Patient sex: M
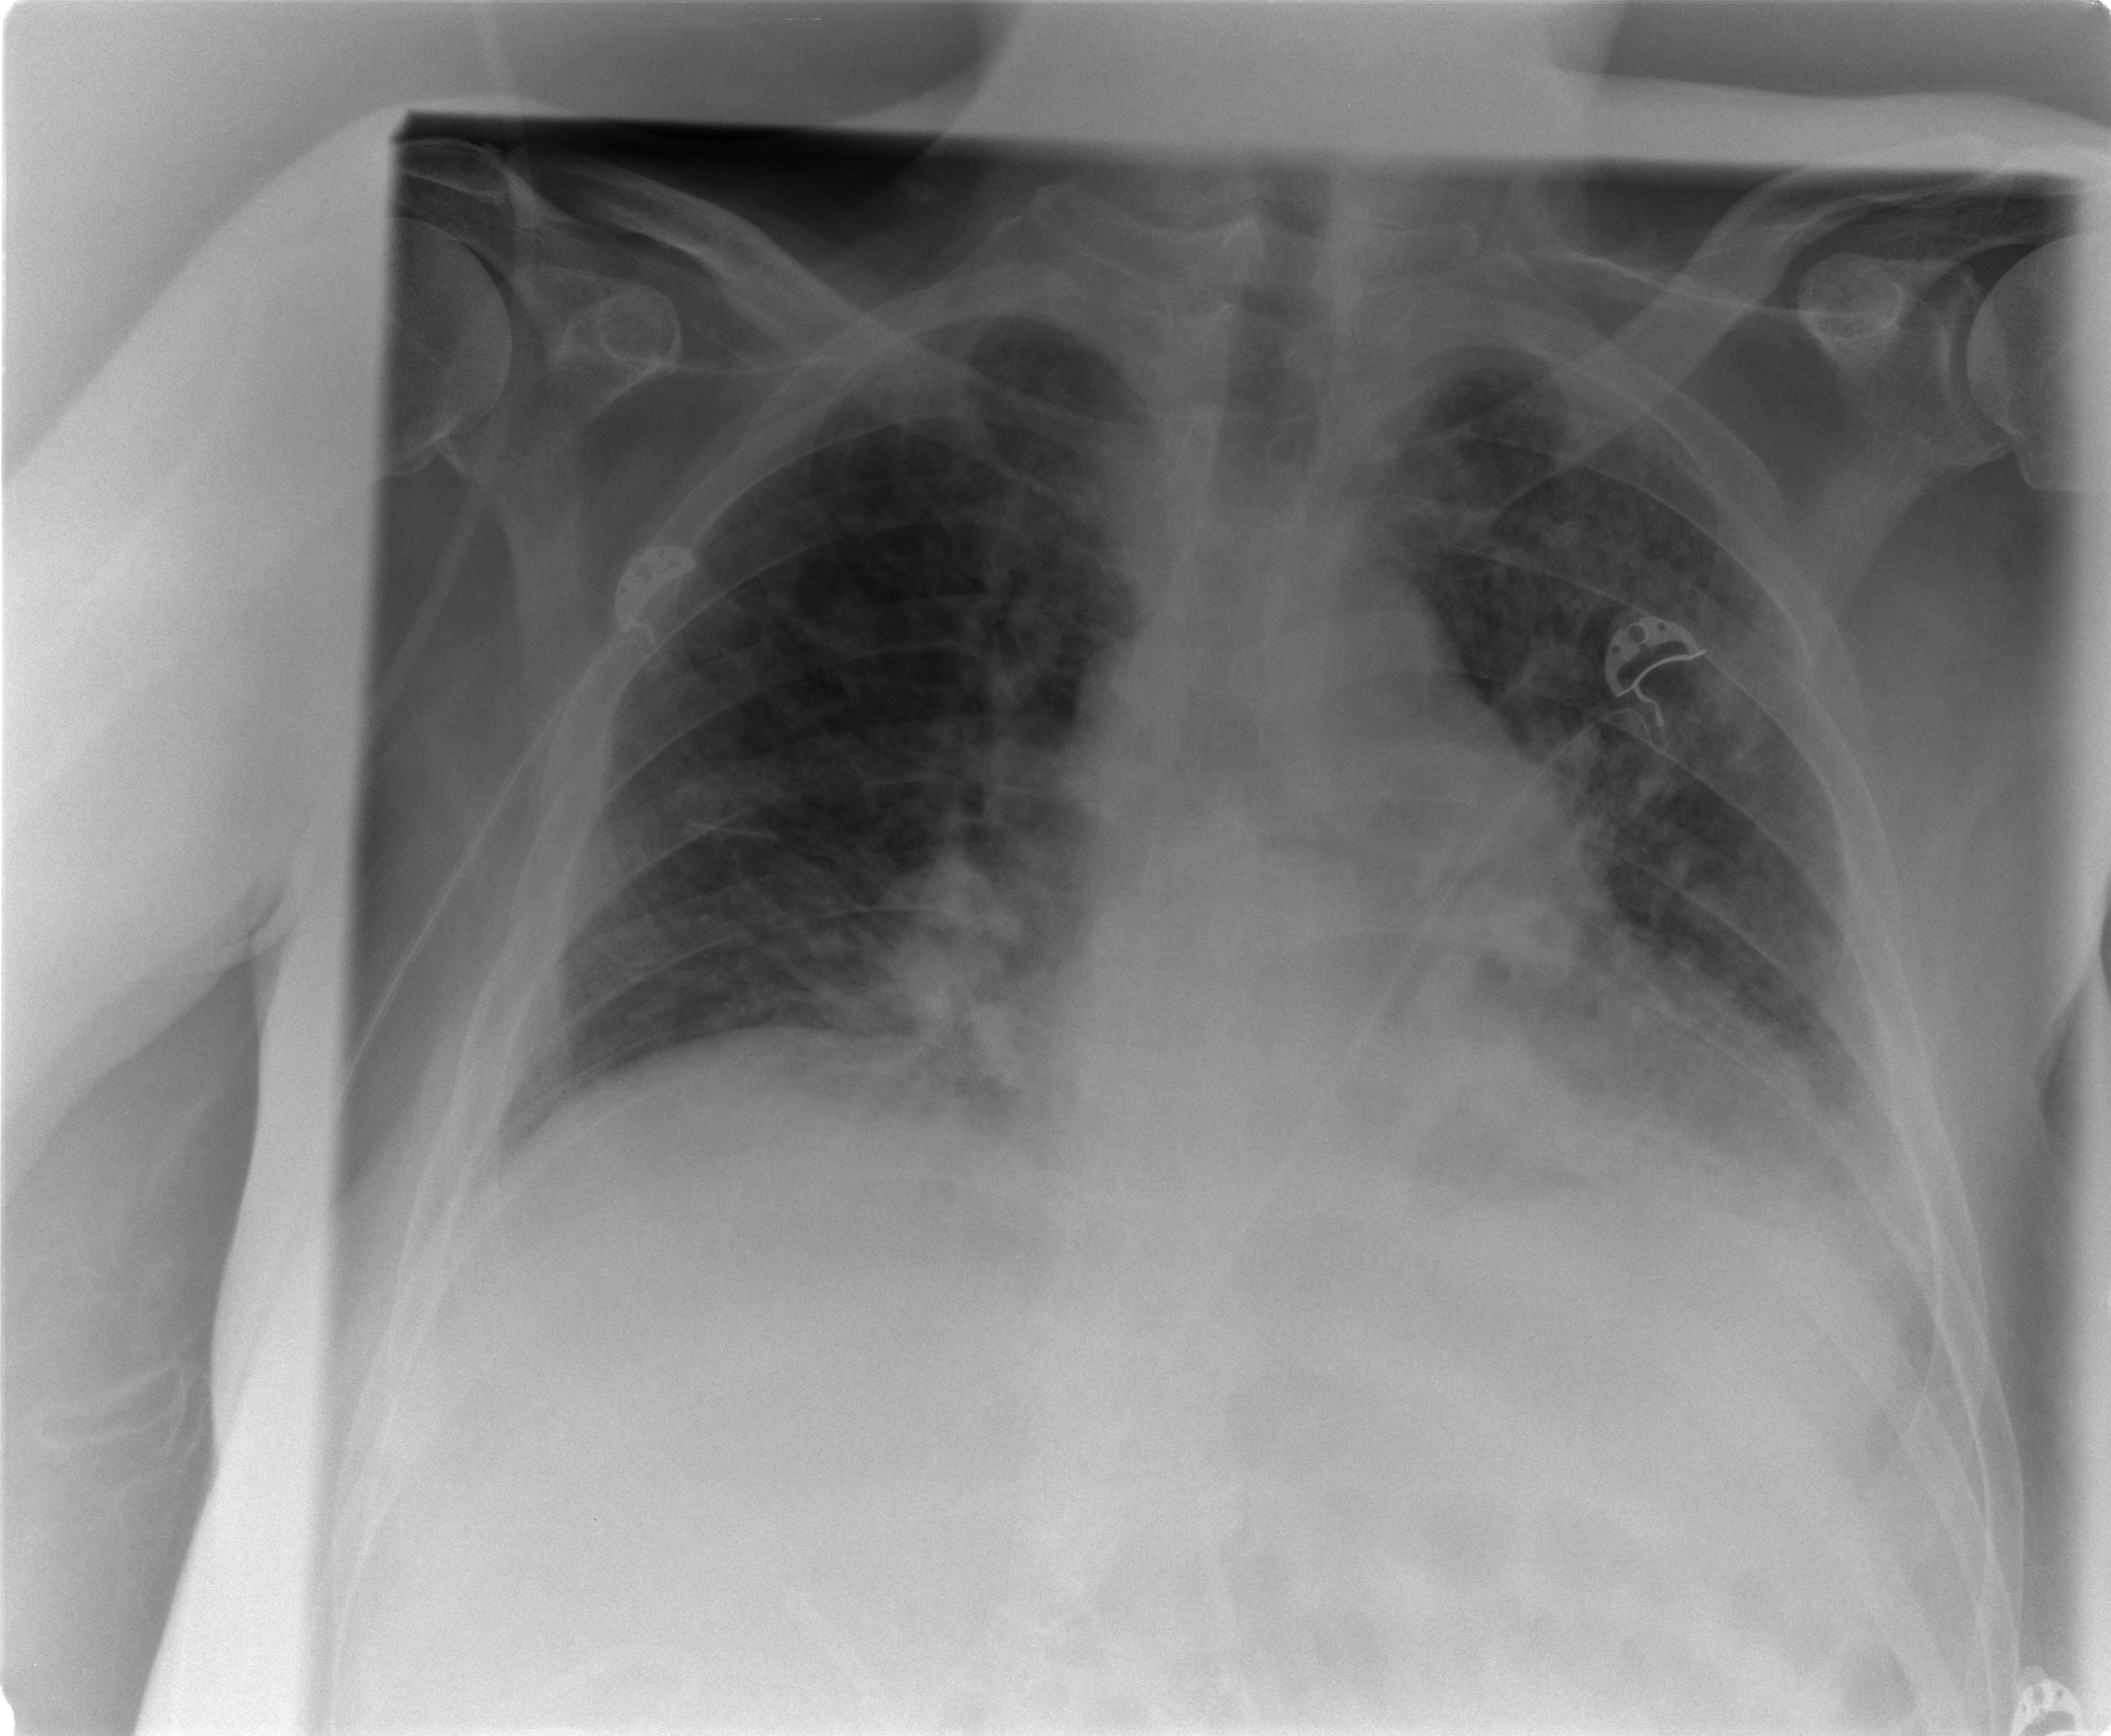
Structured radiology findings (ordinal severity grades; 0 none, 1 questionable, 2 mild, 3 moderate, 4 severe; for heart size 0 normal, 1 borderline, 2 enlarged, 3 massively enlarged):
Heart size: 2
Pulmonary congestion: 3
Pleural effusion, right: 0
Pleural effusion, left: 2
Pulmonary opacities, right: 0
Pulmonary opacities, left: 2
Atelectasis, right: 2
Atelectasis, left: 2